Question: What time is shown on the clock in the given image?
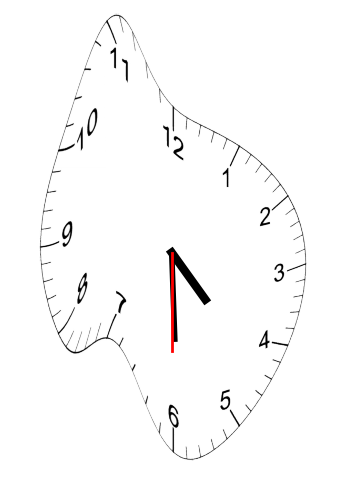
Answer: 04:29:30